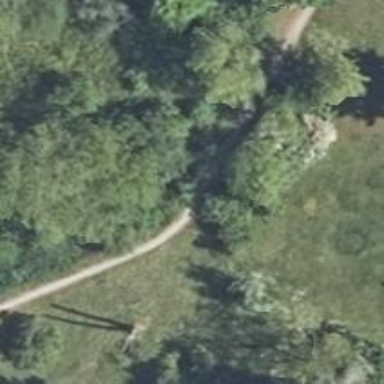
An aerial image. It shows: Path.